Interaction volume radius: 5 \u00c5
Interaction volume height: 20 \u00c5
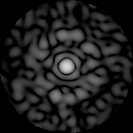
Disorder parameter: 0.8094